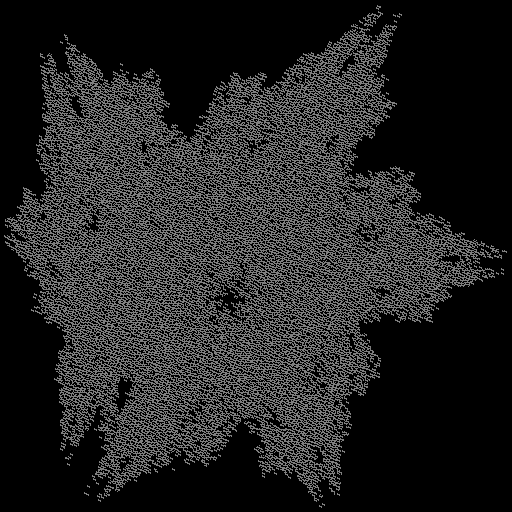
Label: bedder